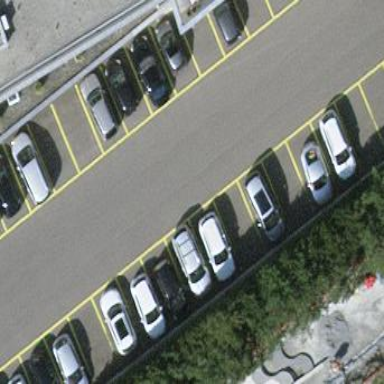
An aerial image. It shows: Parking area.